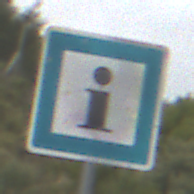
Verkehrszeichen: Informationsstelle
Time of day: Midday
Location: Outdoor (Nature)
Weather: Overcast
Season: NotSpecified
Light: Natural